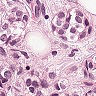
Metastatic tissue present: yes